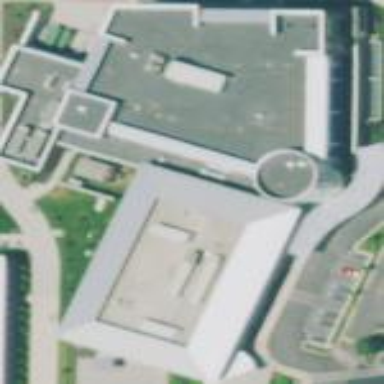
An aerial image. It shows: Clinic building offering healthcare services.